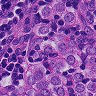
Metastatic tissue present: yes